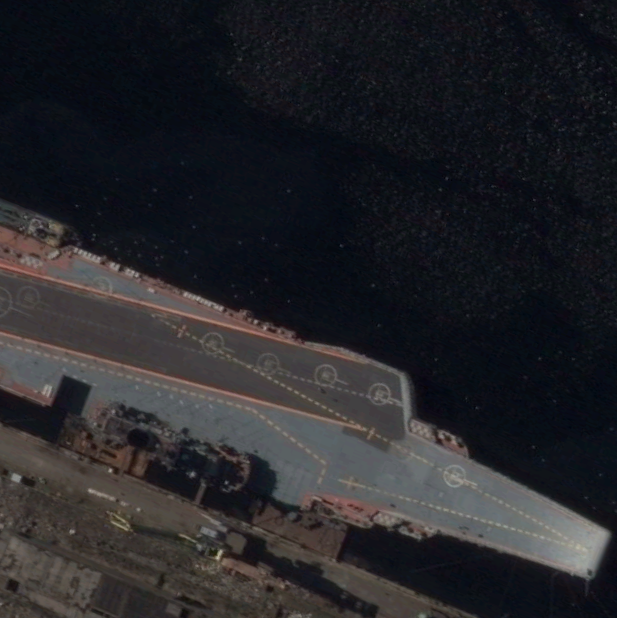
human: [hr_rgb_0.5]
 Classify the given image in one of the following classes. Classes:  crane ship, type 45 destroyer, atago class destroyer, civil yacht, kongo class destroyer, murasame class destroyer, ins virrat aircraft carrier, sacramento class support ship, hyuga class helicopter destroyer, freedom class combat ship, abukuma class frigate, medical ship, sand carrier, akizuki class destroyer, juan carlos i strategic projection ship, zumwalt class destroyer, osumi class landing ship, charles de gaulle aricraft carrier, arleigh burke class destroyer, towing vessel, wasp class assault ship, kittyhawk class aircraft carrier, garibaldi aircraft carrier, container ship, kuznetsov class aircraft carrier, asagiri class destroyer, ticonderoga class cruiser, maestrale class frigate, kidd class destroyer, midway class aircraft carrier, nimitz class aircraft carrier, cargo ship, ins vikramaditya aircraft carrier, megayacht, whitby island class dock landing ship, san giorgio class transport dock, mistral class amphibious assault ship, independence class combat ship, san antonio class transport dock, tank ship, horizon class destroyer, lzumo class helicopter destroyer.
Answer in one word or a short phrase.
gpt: Kuznetsov class aircraft carrier